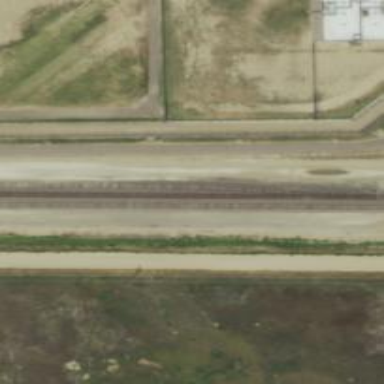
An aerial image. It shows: Railway siding with rails.